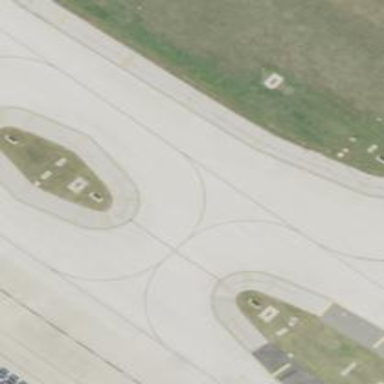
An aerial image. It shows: View of taxiway at the airport.